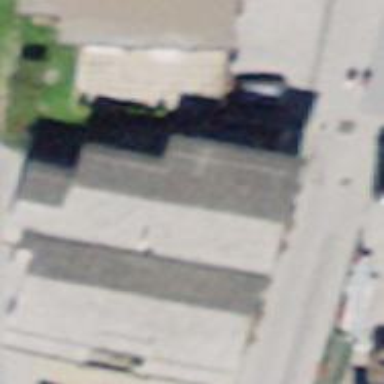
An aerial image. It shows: Building with tile roof.